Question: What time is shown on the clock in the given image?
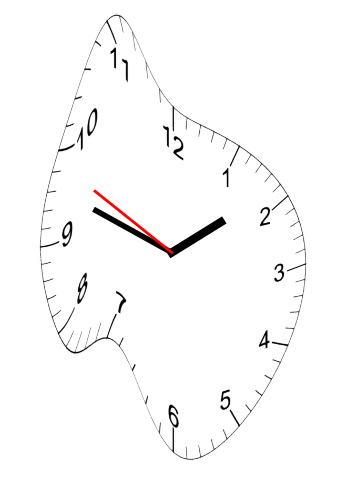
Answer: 01:47:49